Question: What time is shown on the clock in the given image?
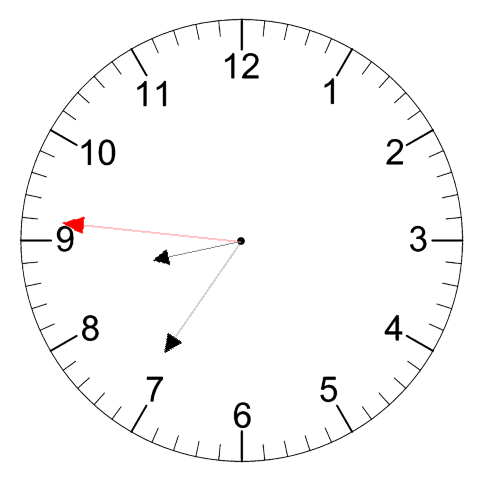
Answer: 08:35:46